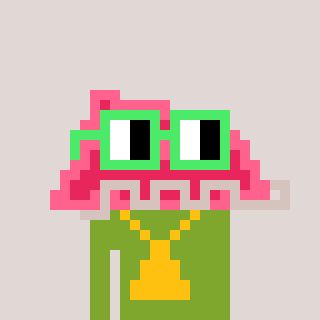
a pixel art character with square light green glasses, a retainer-shaped head and a slimegreen-colored body on a warm background